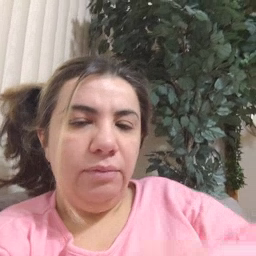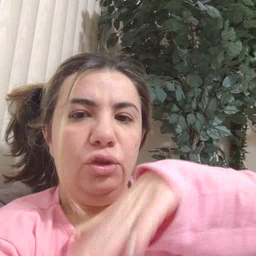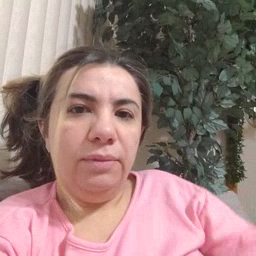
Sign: child